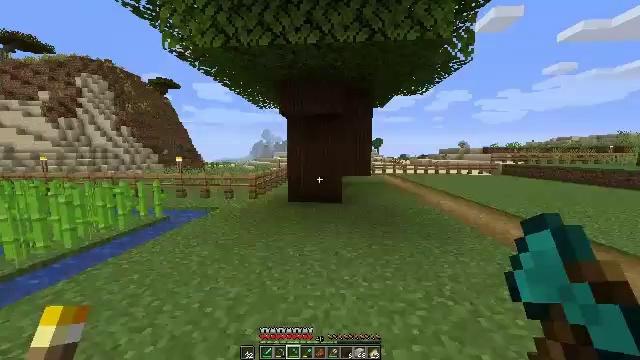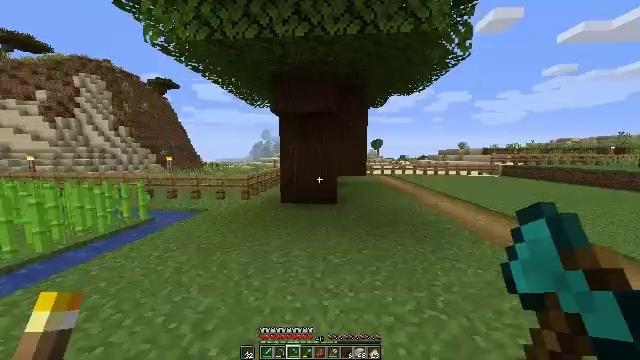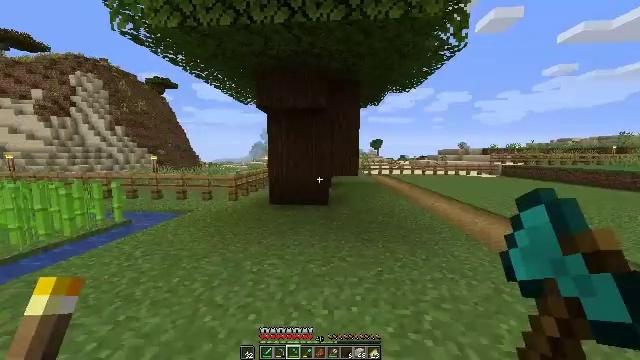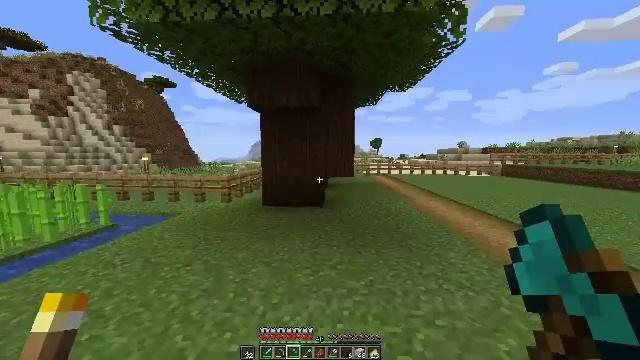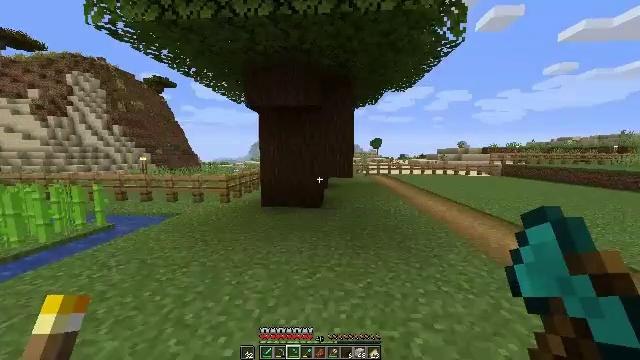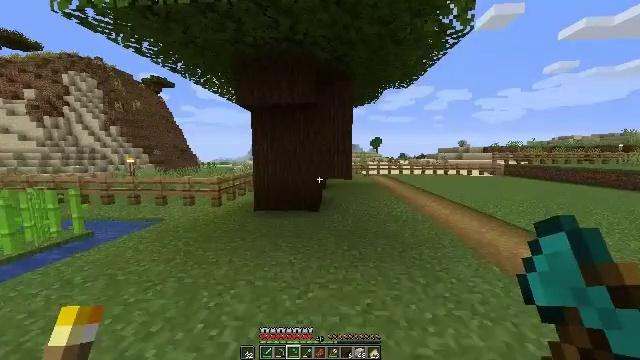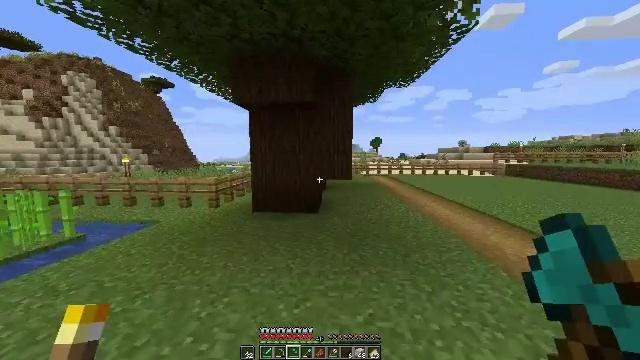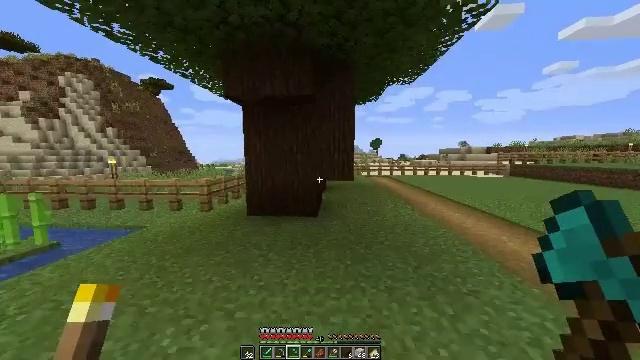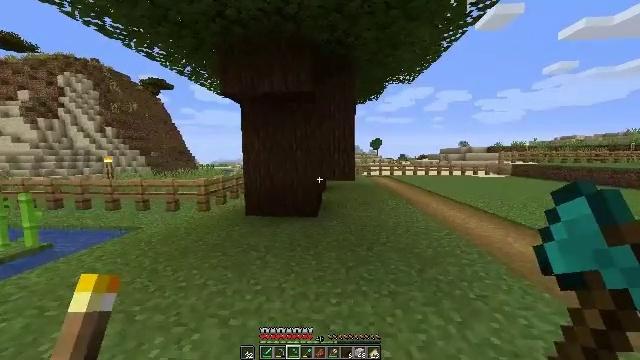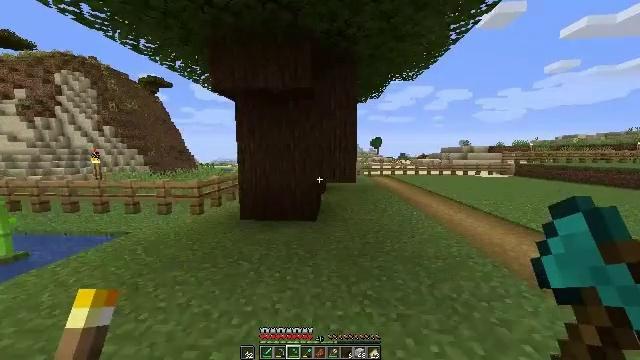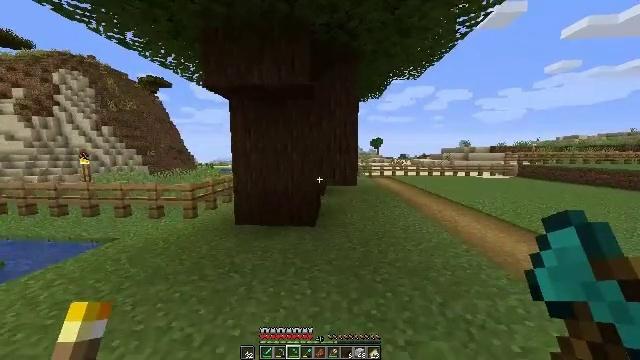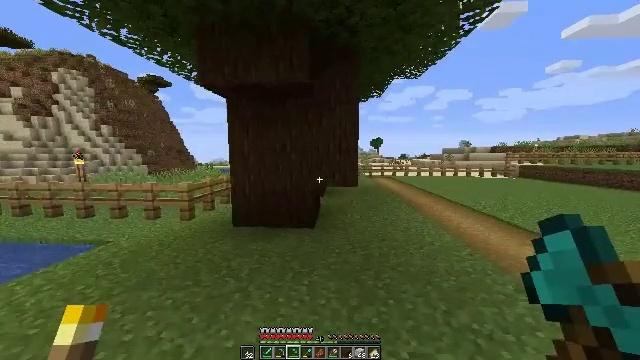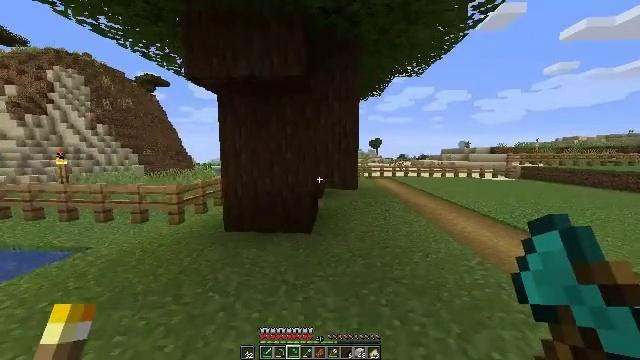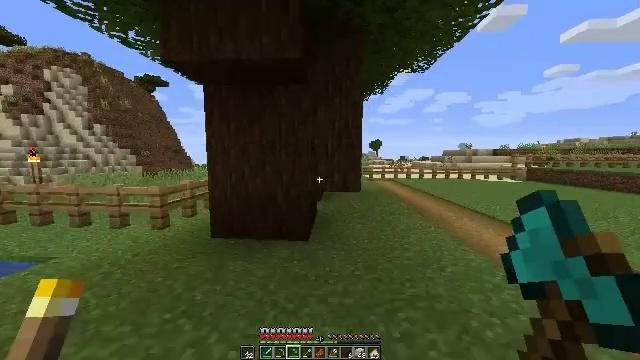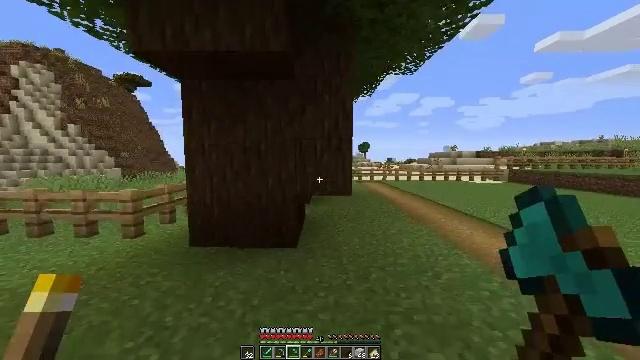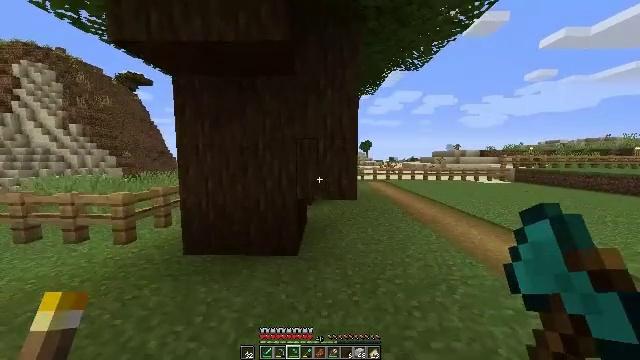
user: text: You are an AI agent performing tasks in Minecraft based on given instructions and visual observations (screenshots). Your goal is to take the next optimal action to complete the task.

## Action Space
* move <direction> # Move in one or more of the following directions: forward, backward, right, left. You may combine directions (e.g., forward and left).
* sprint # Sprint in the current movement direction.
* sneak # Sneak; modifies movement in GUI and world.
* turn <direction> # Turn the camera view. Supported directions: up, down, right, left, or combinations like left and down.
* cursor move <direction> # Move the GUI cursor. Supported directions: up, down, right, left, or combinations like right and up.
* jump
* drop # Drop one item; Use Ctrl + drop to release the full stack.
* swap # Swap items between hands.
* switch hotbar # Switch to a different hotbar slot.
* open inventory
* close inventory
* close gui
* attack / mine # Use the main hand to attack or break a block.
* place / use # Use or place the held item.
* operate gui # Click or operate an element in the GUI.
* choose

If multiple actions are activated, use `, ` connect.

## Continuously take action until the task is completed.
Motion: motion action
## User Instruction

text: Chop down the dark oak log.
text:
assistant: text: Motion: move forward and move right
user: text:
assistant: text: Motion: move forward and move right
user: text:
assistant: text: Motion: move forward and move right
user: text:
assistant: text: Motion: move forward
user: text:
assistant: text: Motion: move forward
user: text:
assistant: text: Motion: move forward
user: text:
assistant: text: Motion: move forward
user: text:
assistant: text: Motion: move forward
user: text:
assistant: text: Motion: move forward
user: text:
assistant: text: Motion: move forward
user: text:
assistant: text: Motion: move forward
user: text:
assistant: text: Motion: move forward
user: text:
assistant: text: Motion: move forward
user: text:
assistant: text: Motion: move forward, turn right
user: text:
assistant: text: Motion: move forward
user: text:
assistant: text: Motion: move forward
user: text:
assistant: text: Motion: move forward
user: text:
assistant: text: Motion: move forward
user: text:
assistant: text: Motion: move forward, attack / mine
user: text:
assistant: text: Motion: move forward, attack / mine
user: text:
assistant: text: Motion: turn right, attack / mine
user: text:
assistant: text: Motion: turn right, attack / mine
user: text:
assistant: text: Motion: turn right, attack / mine
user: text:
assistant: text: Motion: attack / mine
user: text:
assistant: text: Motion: attack / mine
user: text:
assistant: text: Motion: attack / mine
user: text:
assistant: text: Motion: move forward, turn up, attack / mine
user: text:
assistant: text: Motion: move forward, turn up, attack / mine
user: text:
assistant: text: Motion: move forward, turn left and up, attack / mine
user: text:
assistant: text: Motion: move forward, turn up, attack / mine